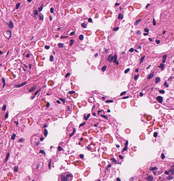
Tumor epithelial tissue: no
Tumor-associated stroma tissue: no
Normal tissue: yes